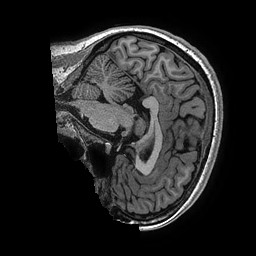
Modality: T1w
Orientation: sagittal
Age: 32
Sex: female
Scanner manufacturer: ge
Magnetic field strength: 3 T
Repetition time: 0.006952 s
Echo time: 0.00292 s